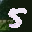
Label: 5